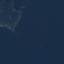
Land use / land cover: SeaLake